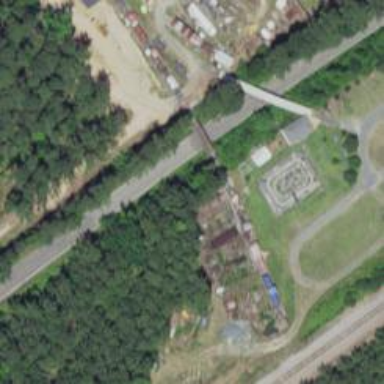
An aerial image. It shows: Preserved railway.